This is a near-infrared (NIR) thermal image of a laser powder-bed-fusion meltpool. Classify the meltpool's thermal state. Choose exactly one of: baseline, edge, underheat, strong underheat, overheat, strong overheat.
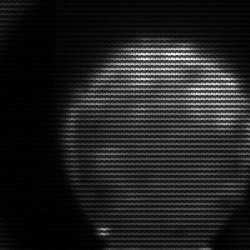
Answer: edge